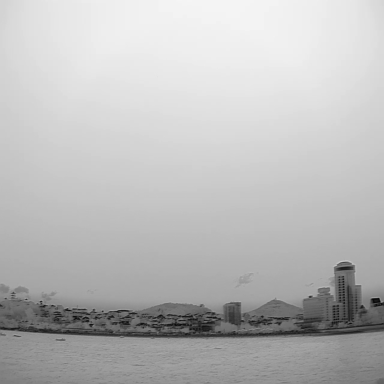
There are three bulk_carriers in the infrared image.